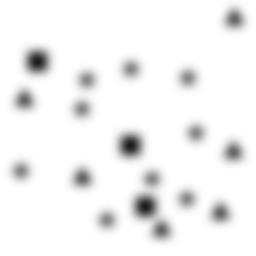
Squares: 3
Triangles: 6
Stars: 9
Total shapes: 18